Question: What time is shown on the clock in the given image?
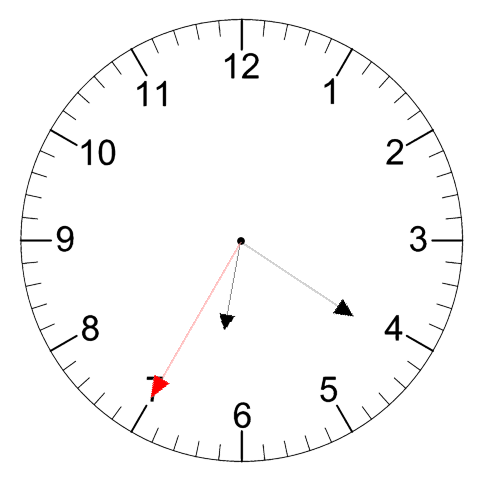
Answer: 06:20:35